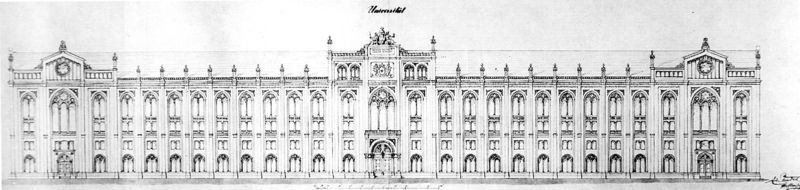
Titel: Entwurf zu einer Universität in München, Nordfassade zur Elisenstraße
Künstler: Eduard Riedel
Standort: München
Institution: Bayerische Staatsbibliothek
Schlagwörter: feder, flügel, weiß, blumen, fenster, grau, paris, pfeiler, schwarz, skizze, säule, säulen, tür, zeichnung, dach, gebäude, haus, schloss, alt, architektur, barock, lang, sockel, stein, signatur, reich, front, gotik, turm, skulptur, balkon, schrift, papier, ansicht, bogen, fassade, türen, giebel, querformat, spitz, symmetrie, verzierung, tor, zinnen, bögen, eingang, eingänge, tusche, burg, münchen, palast, rundfenster, torbogen, linie, groß, druck, schwarz-weiss, betitelung, radierung, stich, titel, text, beschriftung, bahnhof, bleistift, entwurf, rathaus, tinte, reihen, portal, skulpturen, plastiken, risalit, statuen, gotisch, rosette, spitzbogen, spitzbögen, triforium, rundbögen, zentral, frontansicht, historismus, plan, achsen, breit, lineal, gothik, louvre, stockwerke, streben, wiederholung, hasu, masswerk, schinkel, riss, massstab, aufriss, etage, bauplan, mittelbau, architekt, attika, eckrisalit, risalite, seitenflügel, versaille, fialen, zonen, protal, trakt, gieble, seiteneingänge, neogotik, neugotik, strebepfeiler, biforium, universität, neogotisch, monstös, neogitik, palsat, skulpur, viele räume, risalt, 55, auriß